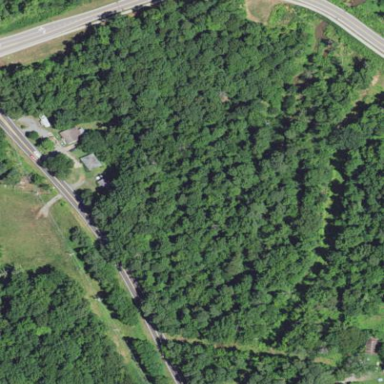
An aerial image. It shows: Mixed woodland with variety of leaf types and cycles.